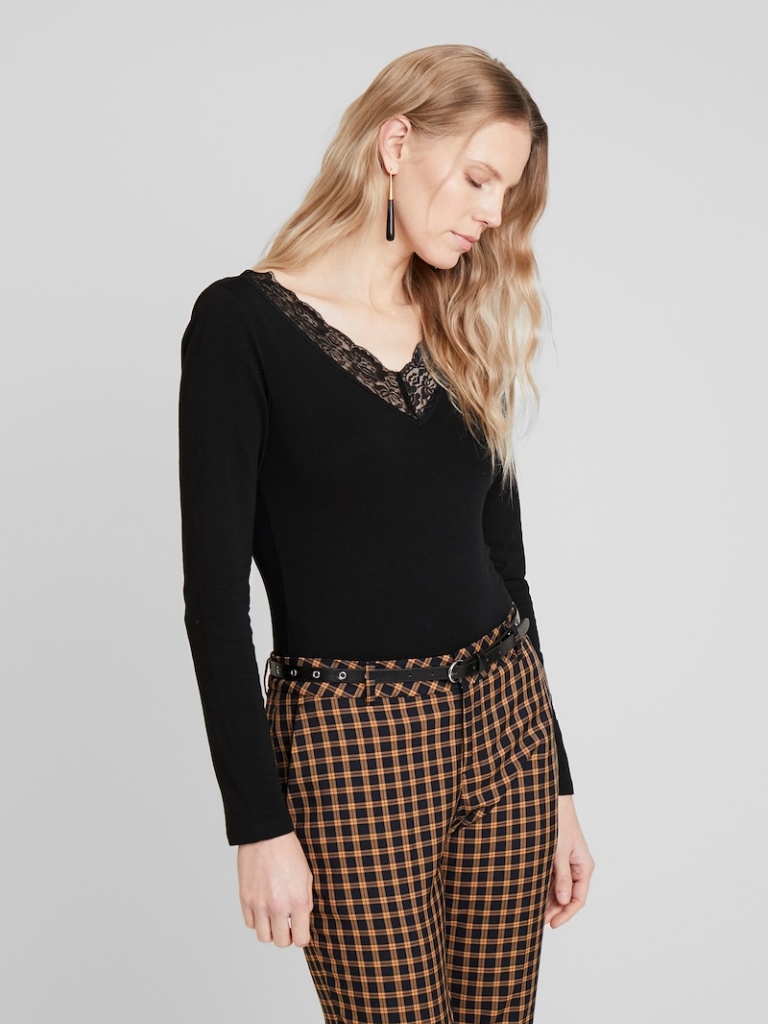
jersey tight a long-sleeved with the sleeves down hip length Fully Tucked in v-neck blouse